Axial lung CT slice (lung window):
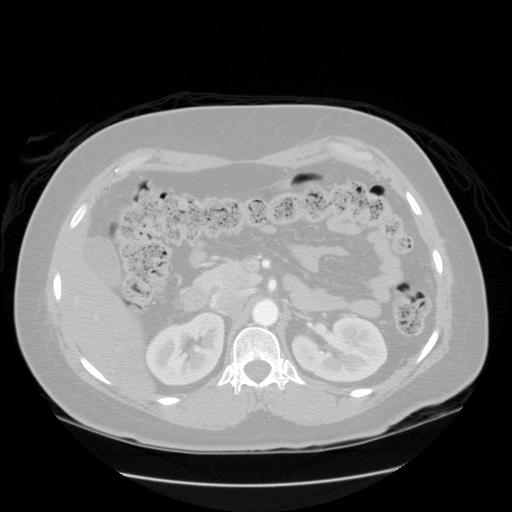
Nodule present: no